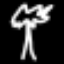
Label: palm tree